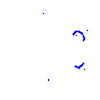
Particle: proton